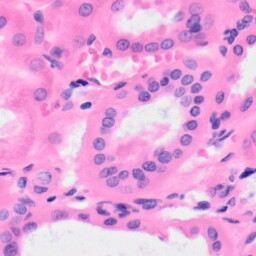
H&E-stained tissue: Kidney